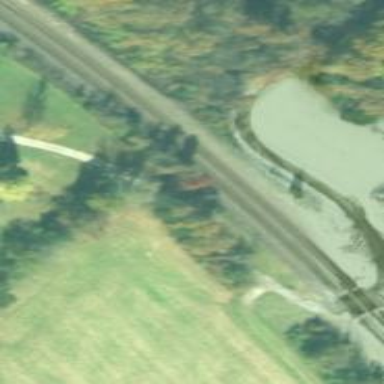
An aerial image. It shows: Railway track.